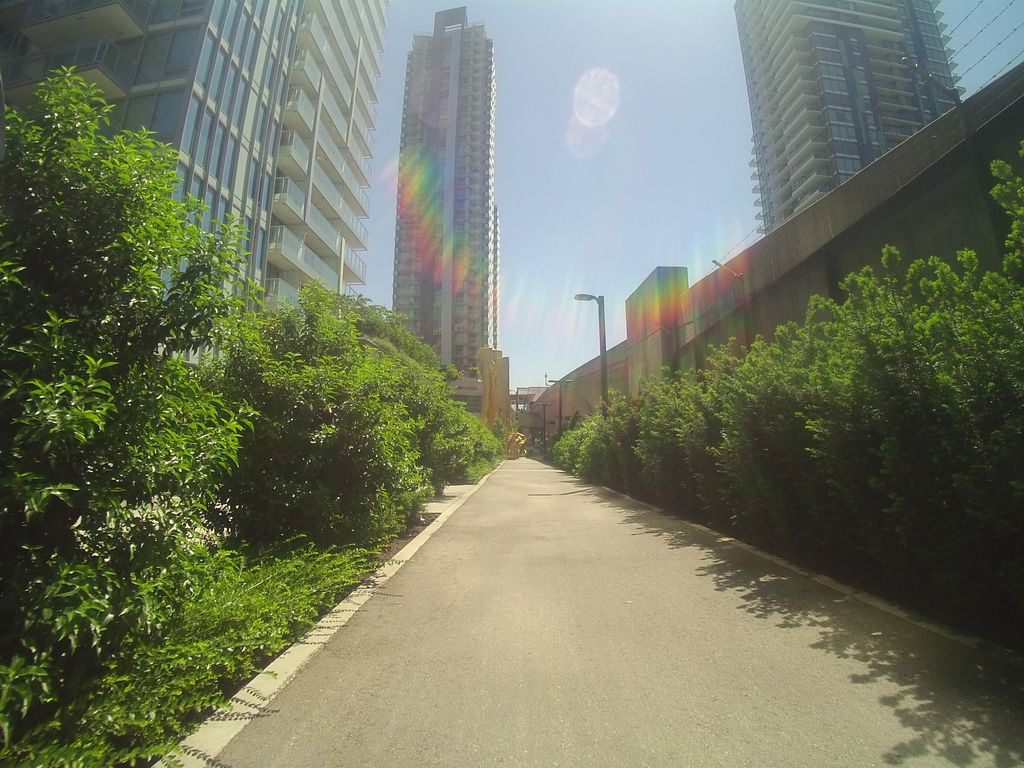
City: vancouver